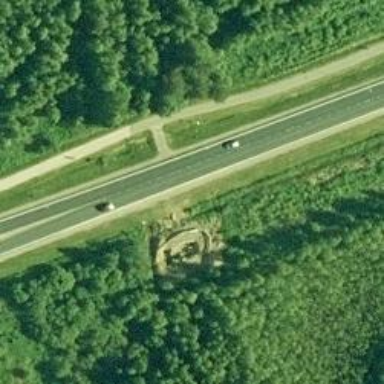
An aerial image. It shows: Culvert tunnel.